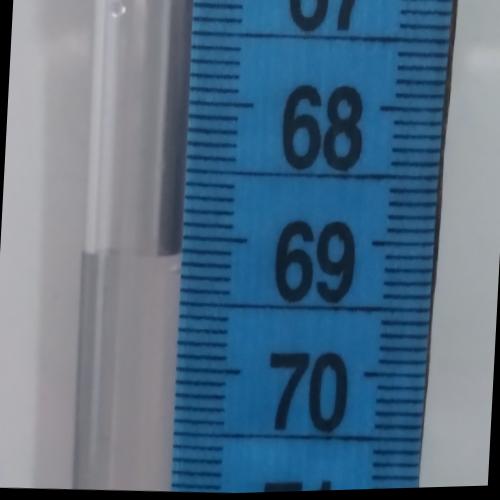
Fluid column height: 69.1 cm